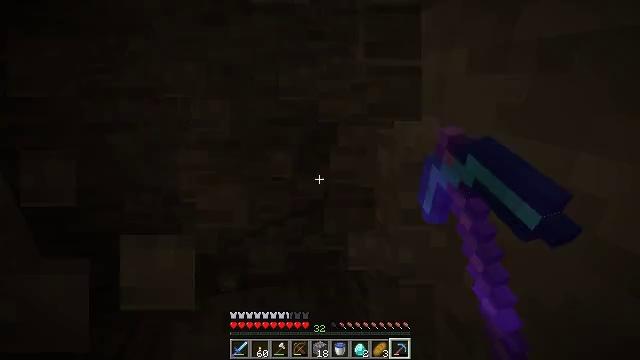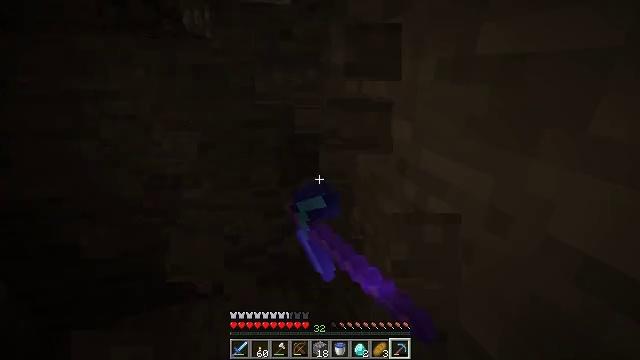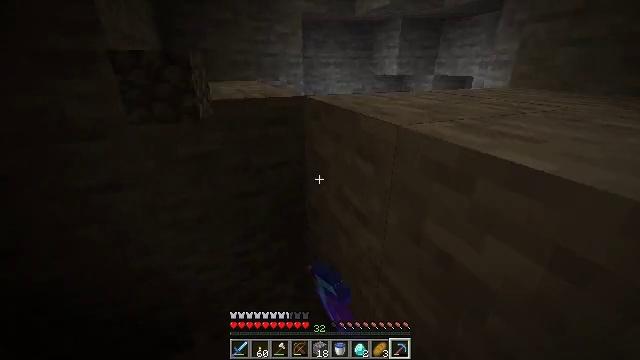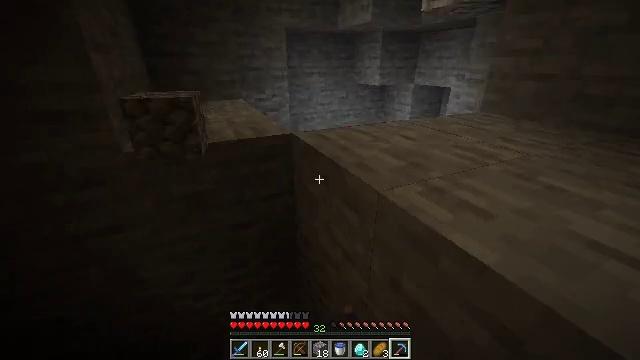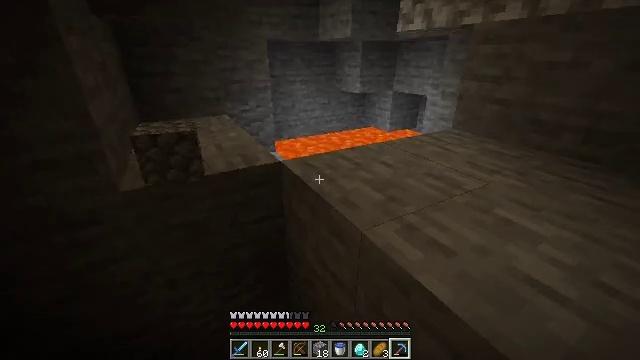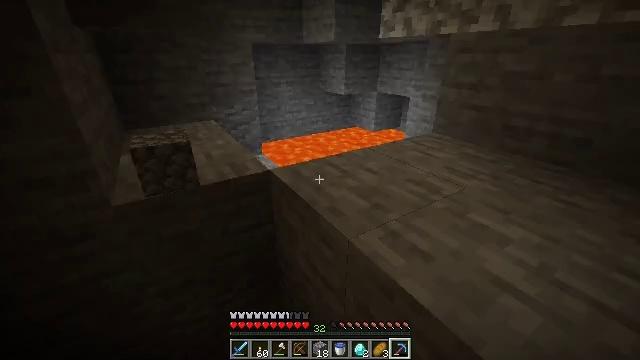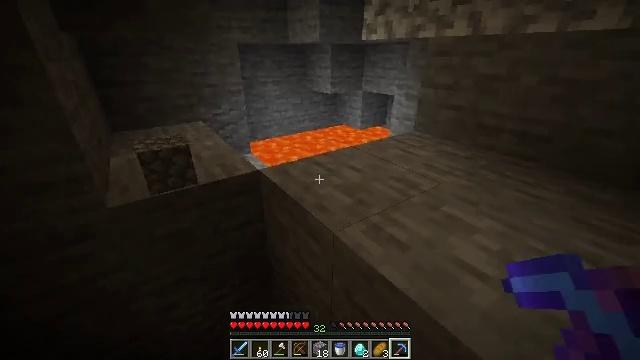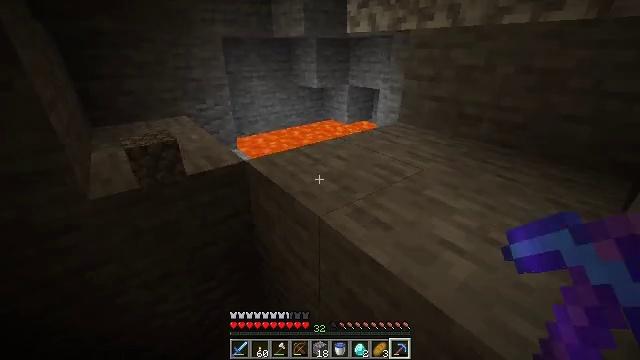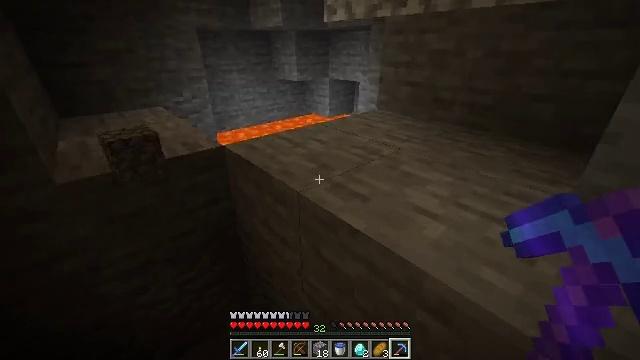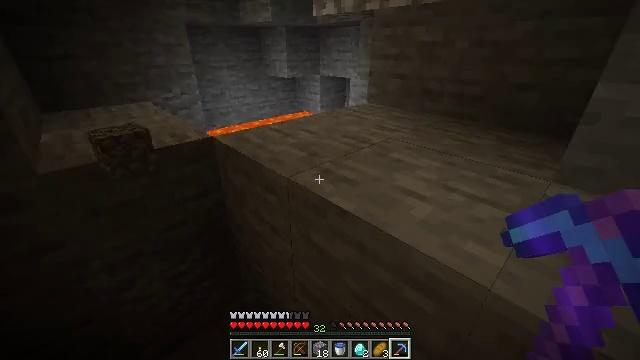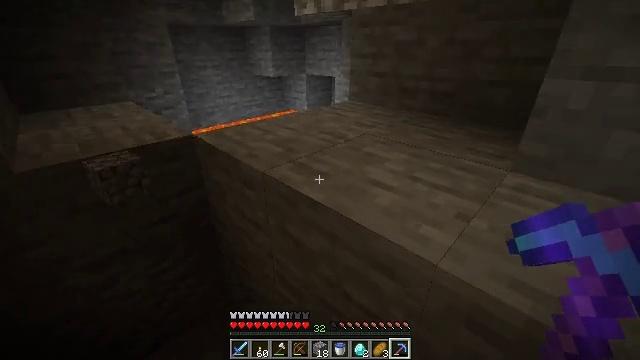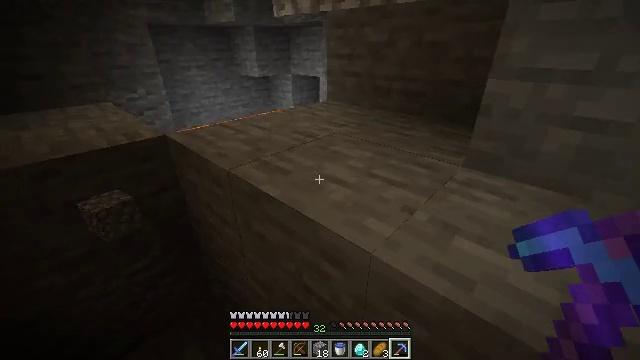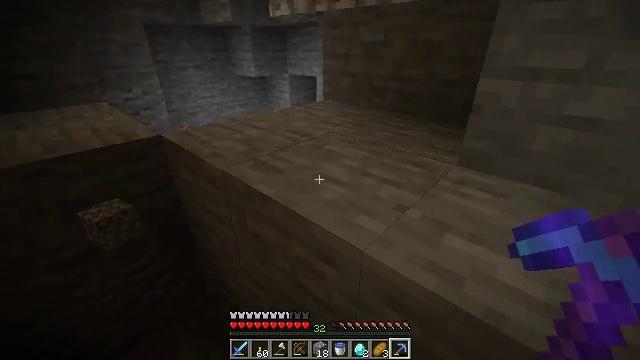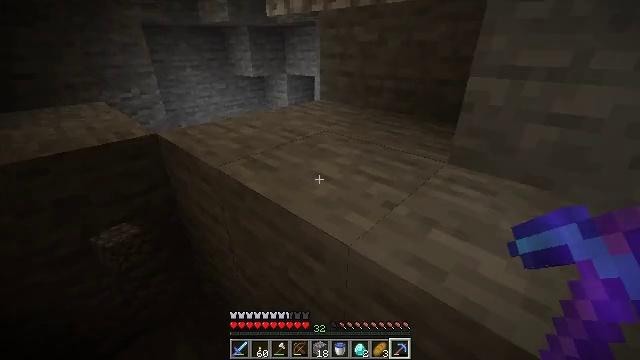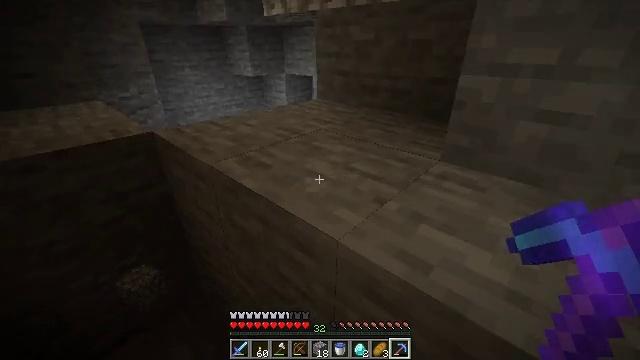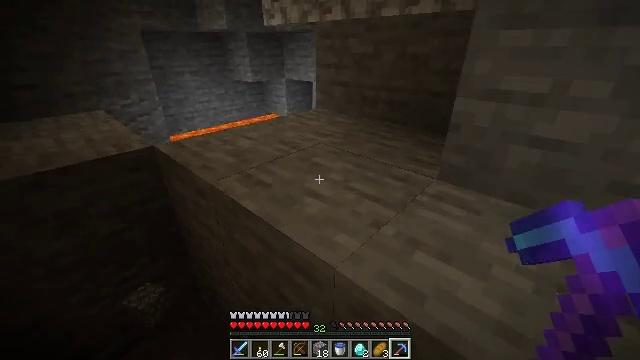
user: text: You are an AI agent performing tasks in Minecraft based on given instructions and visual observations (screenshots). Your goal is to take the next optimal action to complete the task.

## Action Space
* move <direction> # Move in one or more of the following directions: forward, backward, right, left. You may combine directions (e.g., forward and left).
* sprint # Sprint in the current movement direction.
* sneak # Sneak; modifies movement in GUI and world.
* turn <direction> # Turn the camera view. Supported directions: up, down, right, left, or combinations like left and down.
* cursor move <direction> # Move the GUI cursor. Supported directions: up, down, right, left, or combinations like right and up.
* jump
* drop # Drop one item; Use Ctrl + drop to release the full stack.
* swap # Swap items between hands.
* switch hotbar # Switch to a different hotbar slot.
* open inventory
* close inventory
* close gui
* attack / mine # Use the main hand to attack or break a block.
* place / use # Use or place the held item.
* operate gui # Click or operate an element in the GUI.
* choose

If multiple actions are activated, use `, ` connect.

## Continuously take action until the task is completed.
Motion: motion action
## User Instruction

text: Break lapis ore with a pickaxe.
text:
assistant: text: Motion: move back, turn right and down, jump
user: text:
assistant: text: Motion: move back, turn right, jump
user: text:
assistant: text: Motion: move back, turn right, jump
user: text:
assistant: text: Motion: move back, turn right, jump
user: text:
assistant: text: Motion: move back and move right, turn right, jump
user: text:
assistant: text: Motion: move back and move right, turn right, jump
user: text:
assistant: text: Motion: move back and move right, turn right, jump
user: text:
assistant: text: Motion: move back and move right, turn right, jump
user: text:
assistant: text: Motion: move right, turn right
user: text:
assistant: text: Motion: move right, turn right
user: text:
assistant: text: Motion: turn right
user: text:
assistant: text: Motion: no_op
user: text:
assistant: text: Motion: no_op
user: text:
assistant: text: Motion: no_op
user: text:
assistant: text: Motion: move forward, jump
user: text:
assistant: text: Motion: move forward, jump
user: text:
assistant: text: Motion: move forward, jump
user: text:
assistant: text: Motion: move forward, jump
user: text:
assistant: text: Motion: move forward, jump
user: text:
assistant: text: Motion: move forward, jump
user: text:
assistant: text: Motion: move forward, jump
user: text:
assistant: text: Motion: turn down
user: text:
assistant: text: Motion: turn down
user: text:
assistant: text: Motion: turn down
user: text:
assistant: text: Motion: no_op
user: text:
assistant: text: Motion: no_op
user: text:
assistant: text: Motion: turn right and up
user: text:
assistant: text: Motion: turn right and up
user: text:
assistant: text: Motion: turn right and up
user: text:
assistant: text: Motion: turn right and down